Question: I am using the following code to convert contents in Editor(Ajax control) to pdf,
'''
using System;
using System.Collections.Generic;
using System.Linq;
using System.Web;
using System.IO;
using iTextSharp.text.html.simpleparser;
using iTextSharp.text;
using iTextSharp.text.pdf;
using iTextSharp.text.html;
/// <summary>
/// Summary description for pdfgeneration
/// </summary>
public class pdfgeneration
{
public pdfgeneration()
{
//
// TODO: Add constructor logic here
//
}
public void pdfgenerator(String name1, AjaxControlToolkit.HTMLEditor.Editor Editor1)
{
HttpContext.Current.Response.Clear();
HttpContext.Current.Response.ContentType = "application/pdf";
// Create PDF document
Document pdfDocument = new Document(PageSize.A4, 70, 55, 40, 25);
PdfWriter wri = PdfWriter.GetInstance(pdfDocument, new FileStream("e://" +name1 + ".pdf", FileMode.Create));
PdfWriter.GetInstance(pdfDocument, HttpContext.Current.Response.OutputStream);
pdfDocument.Open();
string htmlText = Editor1.Content;
System.Collections.Generic.List<IElement> htmlarraylist = HTMLWorker.ParseToList(new StringReader(htmlText), null);
for (int k = 0; k < htmlarraylist.Count; k++)
{
pdfDocument.Add((IElement)htmlarraylist[k]);
}
pdfDocument.Close();
HttpContext.Current.Response.End();
}
}
'''
I am initially hard coding the following HTML text in the Editor(Ajax control),
'''
String editorcontent = "<br/><br/><br/><br/><br/><br/><br/><br/><br/><br/><br/><br/><br/><br/><br/>" +
"<br/>" + "<P align='center'><b>" + courtname + "</b></P>"
+ "<br/><P align='center'>(Before" + jname + "," + desname + ")"
+ "<br/>" + "<P align='right'><b><u>" + DropDownList1.SelectedItem + " no. " + TextBox1.Text + "/" + TextBox2.Text + "</u></b>&nbsp;&nbsp;&nbsp;&nbsp;&nbsp;</P>"
+ "<br />"
**//this table is the problem//** + "<table><tr><td width='750px'><p align='left'>" + petitioner + "</p>" + "</td><td>" + "<p align='right'>" + "..Applicant" + "</p>" + "</td></tr>" + "<tr><td><p align='center'>" + "V/s" + "</p>" + "</td><td></td>" + "</tr>" + "<tr><td width='75px'><p align='left'>" + respondent + "</p>" + "</td><td>" + "<p align='right'>" + "..Respondent" + "</p>" + "</td></tr></table>"
+ "<br/><P align='center'><b><u>ORDER</u></b>";
Editor1.Content = editorcontent;
'''
If i remove the following 'table' from the above code than the pdf is generated successfully. but once i include that 'table' in my HTMl code i get the following Error

How to resolve my problem.
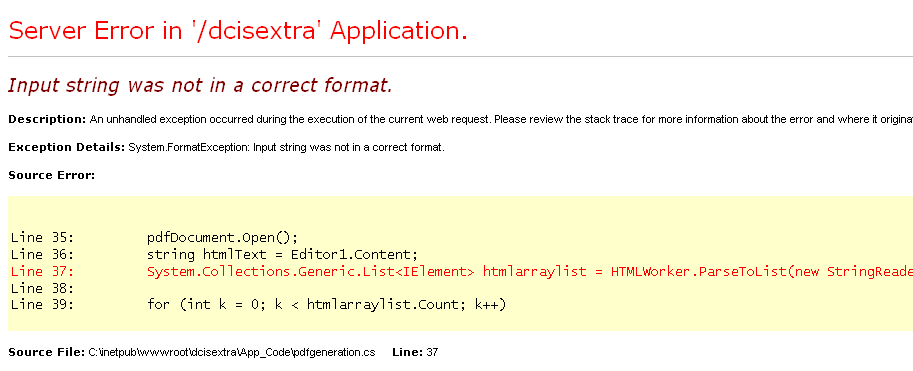
Answer: the current version of iTextSharp does support cell width specified with 'px'. it support percentage or numeric-only width cell widths.
when you tried hard-coding the HTML content, there was 'px' in two places:
1. <td width='750px'>
2. <td width='75px'>
remove 'px' and you'll be OK.